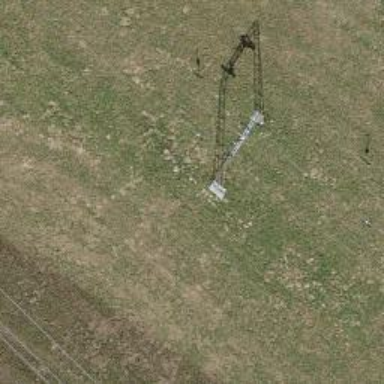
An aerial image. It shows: Pylon used for aerialway.